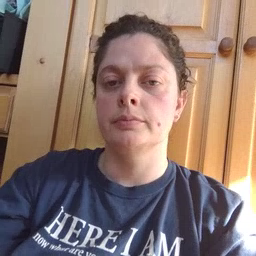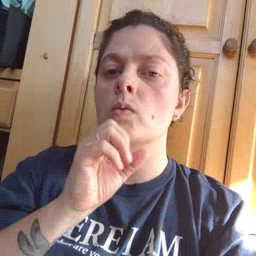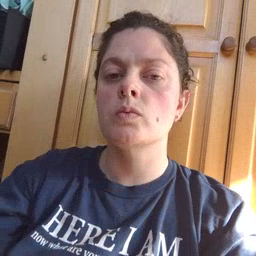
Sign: old